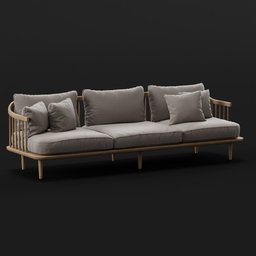
Label: furniture